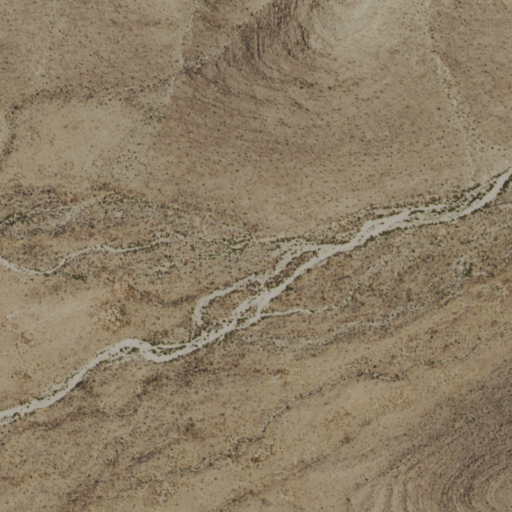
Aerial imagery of valley in New Mexico named Bert Canyon containing only shrub